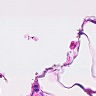
Metastatic tissue present: no